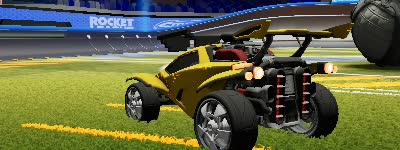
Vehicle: octane